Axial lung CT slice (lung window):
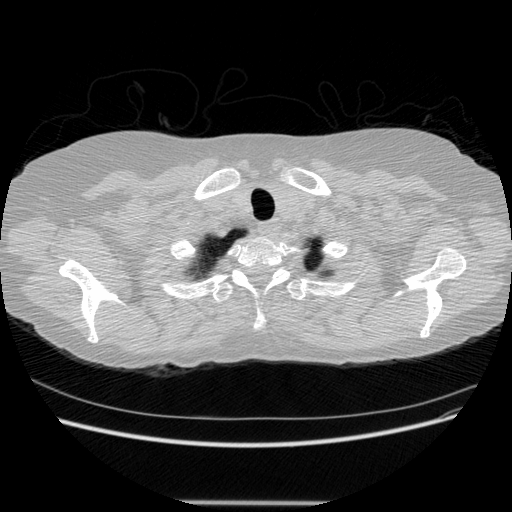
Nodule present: no